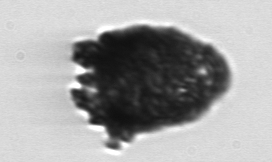
Label: Stenosemella_pacifica